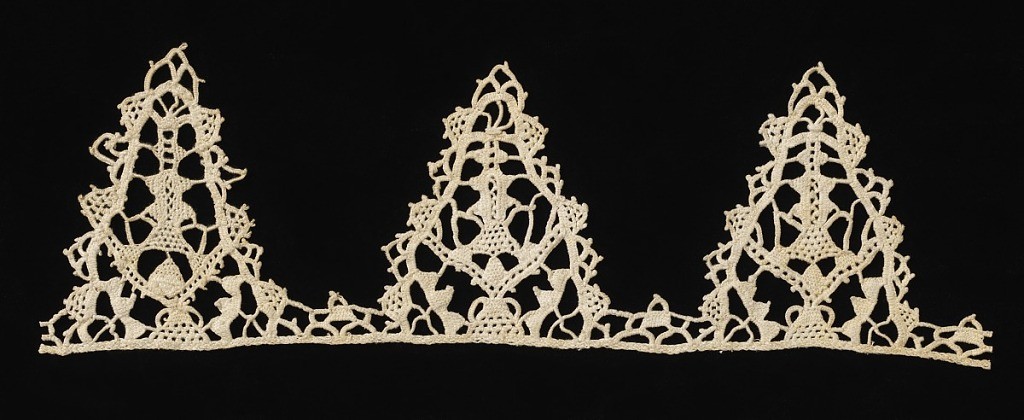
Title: Border
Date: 16th–17th century
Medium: linen Technique: punto in aria (needle lace)
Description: Border fragment with triangular tabs.